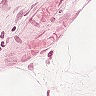
Metastatic tissue present: no